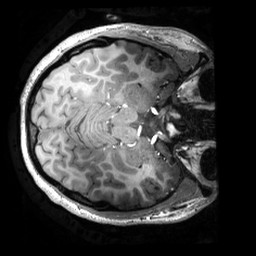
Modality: T1w
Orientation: axial
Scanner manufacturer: philips
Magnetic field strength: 7 T
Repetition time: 0.008 s
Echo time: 0.001974 s